一年级 · 计数
[](E:\多模态数学benchmark\小学1-3张逸\一年级上册\本地图片-人教版小学数学一年级上册单元测试卷 (3)\本地图片-368.jpg)

(1) 一共有 —筒铅笔。

(2) 第一筒里有 8 支铅笔, 第 5 筒里有 \$ \qquad \$支铅笔, 它与第 2 筒里的铅笔合起来有支
（3）从右数, 有 5 支铅笔的是第筒，有 4 支铅笔的是第
(4) 从左数第 \$ \qquad \$筒和第筒合起来有 8 支铅笔。筒。
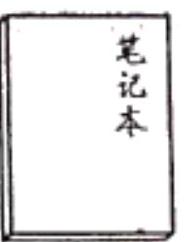
答案: 解(1) 7
    (2) $5 ; 7$
    (3) $4 ; 6$
    (4) $4 ； 55$